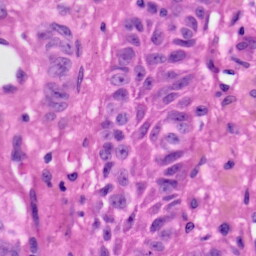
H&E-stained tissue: Skin